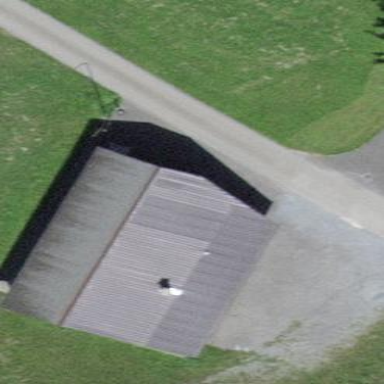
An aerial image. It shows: Building dedicated to shooting sports.